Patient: sex M, age 48
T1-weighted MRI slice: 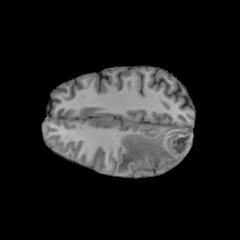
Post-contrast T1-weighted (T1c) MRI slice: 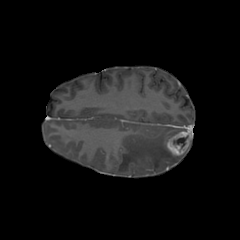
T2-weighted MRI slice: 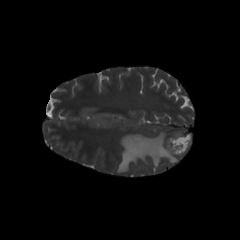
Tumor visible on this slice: yes
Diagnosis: Glioblastoma, IDH-wildtype
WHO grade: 4